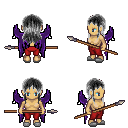
a pixel art fantasy rpg character, female body template, human, tanned skin, purple wings, red pants, gray unkempt hairstyle, white slippers, spear, four views (front, back, left, right), 2x2 character sprite sheet, small pixel art, hard edges, no anti-aliasing